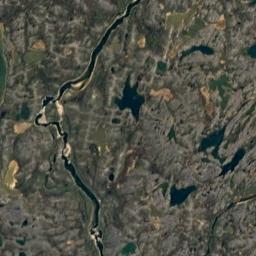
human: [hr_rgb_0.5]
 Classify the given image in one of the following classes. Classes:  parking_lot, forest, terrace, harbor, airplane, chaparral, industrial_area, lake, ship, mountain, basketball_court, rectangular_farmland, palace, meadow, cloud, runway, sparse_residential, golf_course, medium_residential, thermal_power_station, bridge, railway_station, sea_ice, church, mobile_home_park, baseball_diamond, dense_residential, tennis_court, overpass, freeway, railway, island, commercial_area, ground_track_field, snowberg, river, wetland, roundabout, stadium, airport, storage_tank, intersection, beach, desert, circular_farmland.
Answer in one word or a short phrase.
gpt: wetland